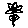
Label: flower